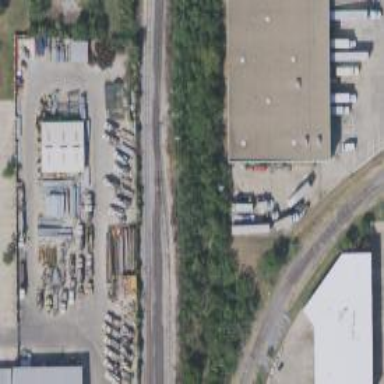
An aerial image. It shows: Railway yard in service.